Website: bh-photo
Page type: address-validator
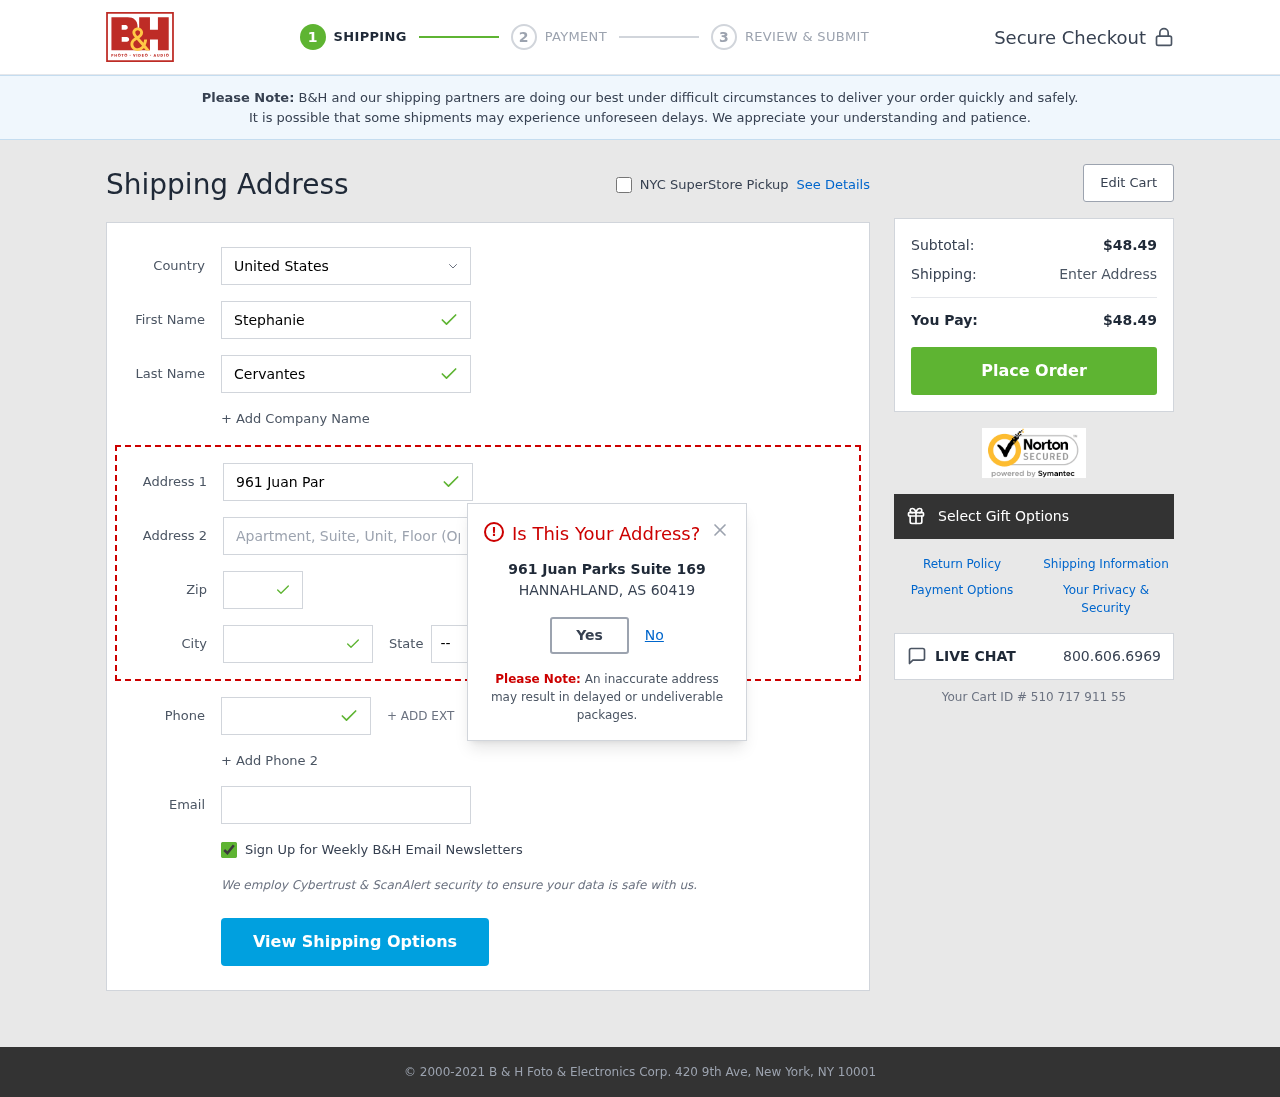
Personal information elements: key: PII_CITY
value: Hannahland
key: PII_COUNTRY
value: United States
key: PII_EMAIL
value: stephanie_cervantes@yahoo.com
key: PII_FIRSTNAME
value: Stephanie
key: PII_LASTNAME
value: Cervantes
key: PII_PHONE
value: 4685559854
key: PII_POSTCODE
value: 60419
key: PII_STATE_ABBR
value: AS
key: PII_STREET
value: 961 Juan Parks Suite 169
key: PII_STREET2
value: Suite 430
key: PII_CITY_MODAL
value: HANNAHLAND
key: PII_STATE
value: AS
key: PII_POSTCODE_FULL
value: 60419
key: PII_POSTCODE_NUMERIC
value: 60419
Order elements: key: ORDER_SUBTOTAL
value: $48.49
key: ORDER_TOTAL
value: $48.49
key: ORDER_ID
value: Your Cart ID # 510 717 911 55